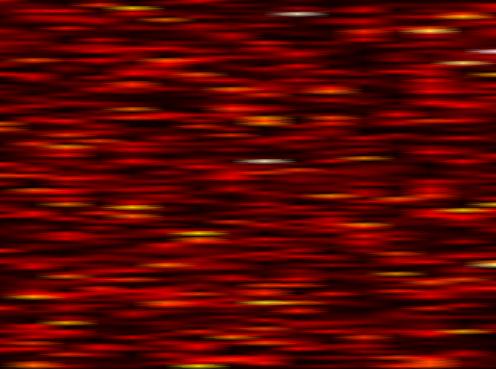
Label: OFDM